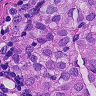
Metastatic tissue present: yes